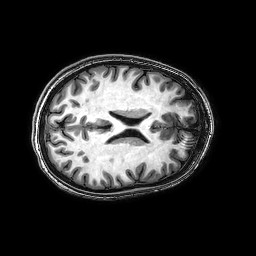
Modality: T1w
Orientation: axial
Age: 24
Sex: female
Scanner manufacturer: philips
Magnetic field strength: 3 T
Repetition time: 0.008249 s
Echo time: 0.00378 s